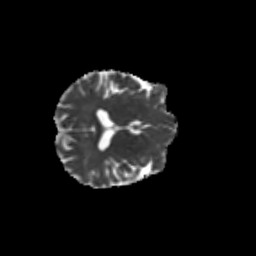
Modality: MD
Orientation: axial
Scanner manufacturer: siemens
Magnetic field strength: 3 T
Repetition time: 9.2 s
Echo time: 0.084 s